Question: I have an ASP.NET MVC app with Windows Intergrated Authentication running on IIS 8 and Windows Server 2012. This application is deployed on two servers, which are behind a load balancer. The load balancer is probing both application servers to determine, if they are running - it try to download a static html page called IsAlive.html. If load balancer successfully download the page with HTTP Status 200 OK, then the server is considered running.
The problem is, that the load balancer's requests cannot be authenticated using Windows Integrated Authentication. So I tried to make the web page IsAlive.html be publicly available without any forms of authentication.
This is how the web.config looks like. IsAlive page is in the root directory of the web app.
'''
<system.web>
<httpRuntime targetFramework="4.5" />
<compilation debug="true" targetFramework="4.5" />
<authentication mode="Windows" />
</system.web>
<!-- IsAlive.html static page is used by a load balancer for server fault detection. It requires anonymous authentication. -->
<location path="IsAlive.html">
<system.web>
<authorization>
<allow users="*"/>
</authorization>
</system.web>
</location>
'''
This was not working, until I turned on Anonymous Authentication in IIS (on scope of app's virtual directory):

But this approach has a problem:
1) Load balancer now receives 401 Unauthorized responses on random, when it tries to download IsAlive.html page. Sometime it is working with 200 OK, sometime it is not. I do not see 401 responses in IIS log. This problem was reported to me by load balancer admins (I do not have access to this device).
2) On this page: <URL> I found possible reason:
> Be aware that configuring Anonymous authentication along with another authentication type for the same website can cause authentication problems.If you configure Anonymous authentication and another authentication type, the result is determined by the order in which the modules run. For example, if Anonymous authentication and Windows authentication are both configured and Anonymous authentication runs first, Windows authentication never runs.
My question is: How to properly make IsAlive.html page available without any form of authentication to load balancer probes, and at the same time have rest of ASP:NET MVC app under Windows Integrated Authentication?
Thank you,
Michal
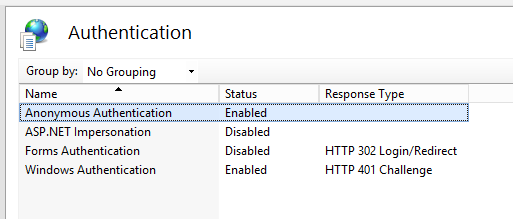
Answer: I found the solution:
1. Set your website config file like this: <?xml version="1.0" encoding="UTF-8"?>
<configuration>
<!--for whole site, disable anonymous authentication and enable windows authentication-->
<system.webServer>
<security>
<authentication>
<windowsAuthentication enabled="true" />
<anonymousAuthentication enabled="false" />
</authentication>
</security>
</system.webServer>
<!--for specific page, disable windows and enable anonymous authentication-->
<location path="IsAlive.html">
<system.webServer>
<security>
<authentication>
<windowsAuthentication enabled="false" />
<anonymousAuthentication enabled="true" />
</authentication>
</security>
</system.webServer>
</location>
</configuration>
2. To be able change authentication in sub folders, IIS must be set to allow it in applicationHost.config at server level. To do this, perform these steps: Open IIS Manager Select the server in the Connections pane Open Configuration Editor in the main pane In the Sections drop down on the top, select the section to unlock, system.webServer/security/authentication/anonymousAuthentication Click Unlock Attribute in the right pane Repeat for system.webServer/security/authentication/windowsAuthentication section Restart IIS (optional) - Select the server in the Connections pane, click Restart in the Actions pane
I was able verify correct behaviour with Fiddler:
> <URL>